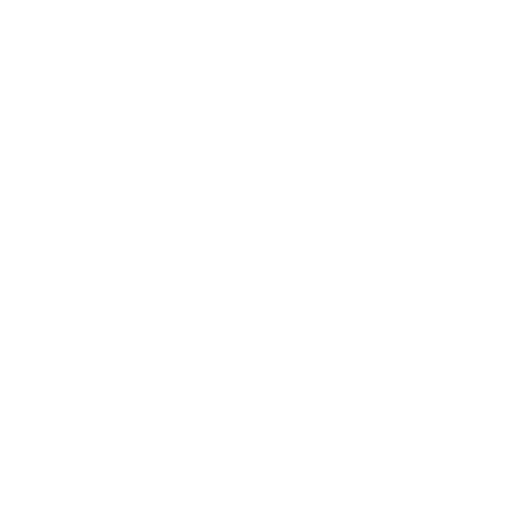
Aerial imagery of island in Alaska named Natalia Island containing only unknown